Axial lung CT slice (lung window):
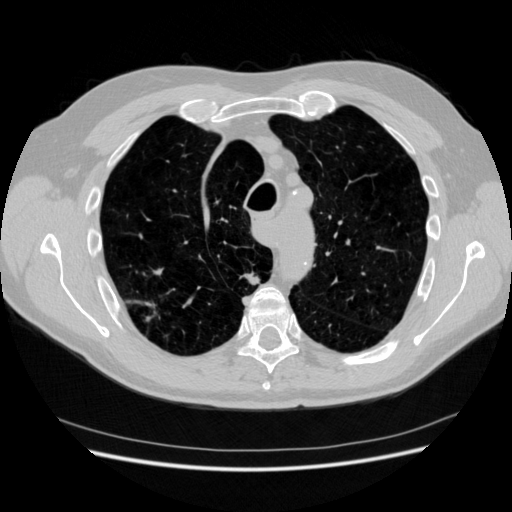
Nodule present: yes
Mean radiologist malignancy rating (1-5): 4.75